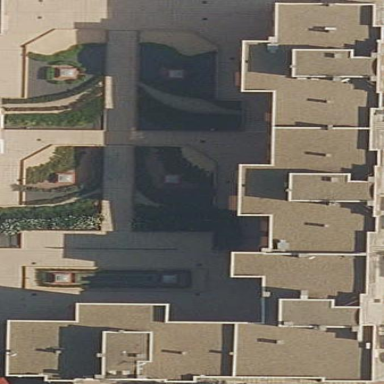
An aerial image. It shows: Residential building with apartments.